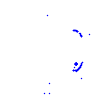
Particle: proton